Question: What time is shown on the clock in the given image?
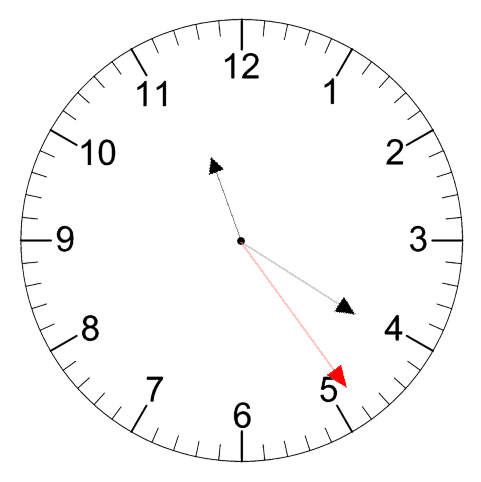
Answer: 11:20:24